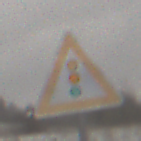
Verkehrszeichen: Lichtzeichenanlage
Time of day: Midday
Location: Outdoor (Nature)
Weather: Overcast
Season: Winter
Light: Natural